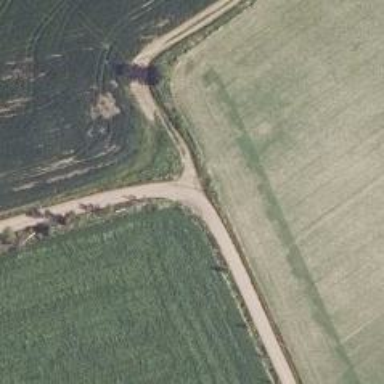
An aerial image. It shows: Unclassified road.